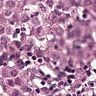
Metastatic tissue present: yes